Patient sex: F
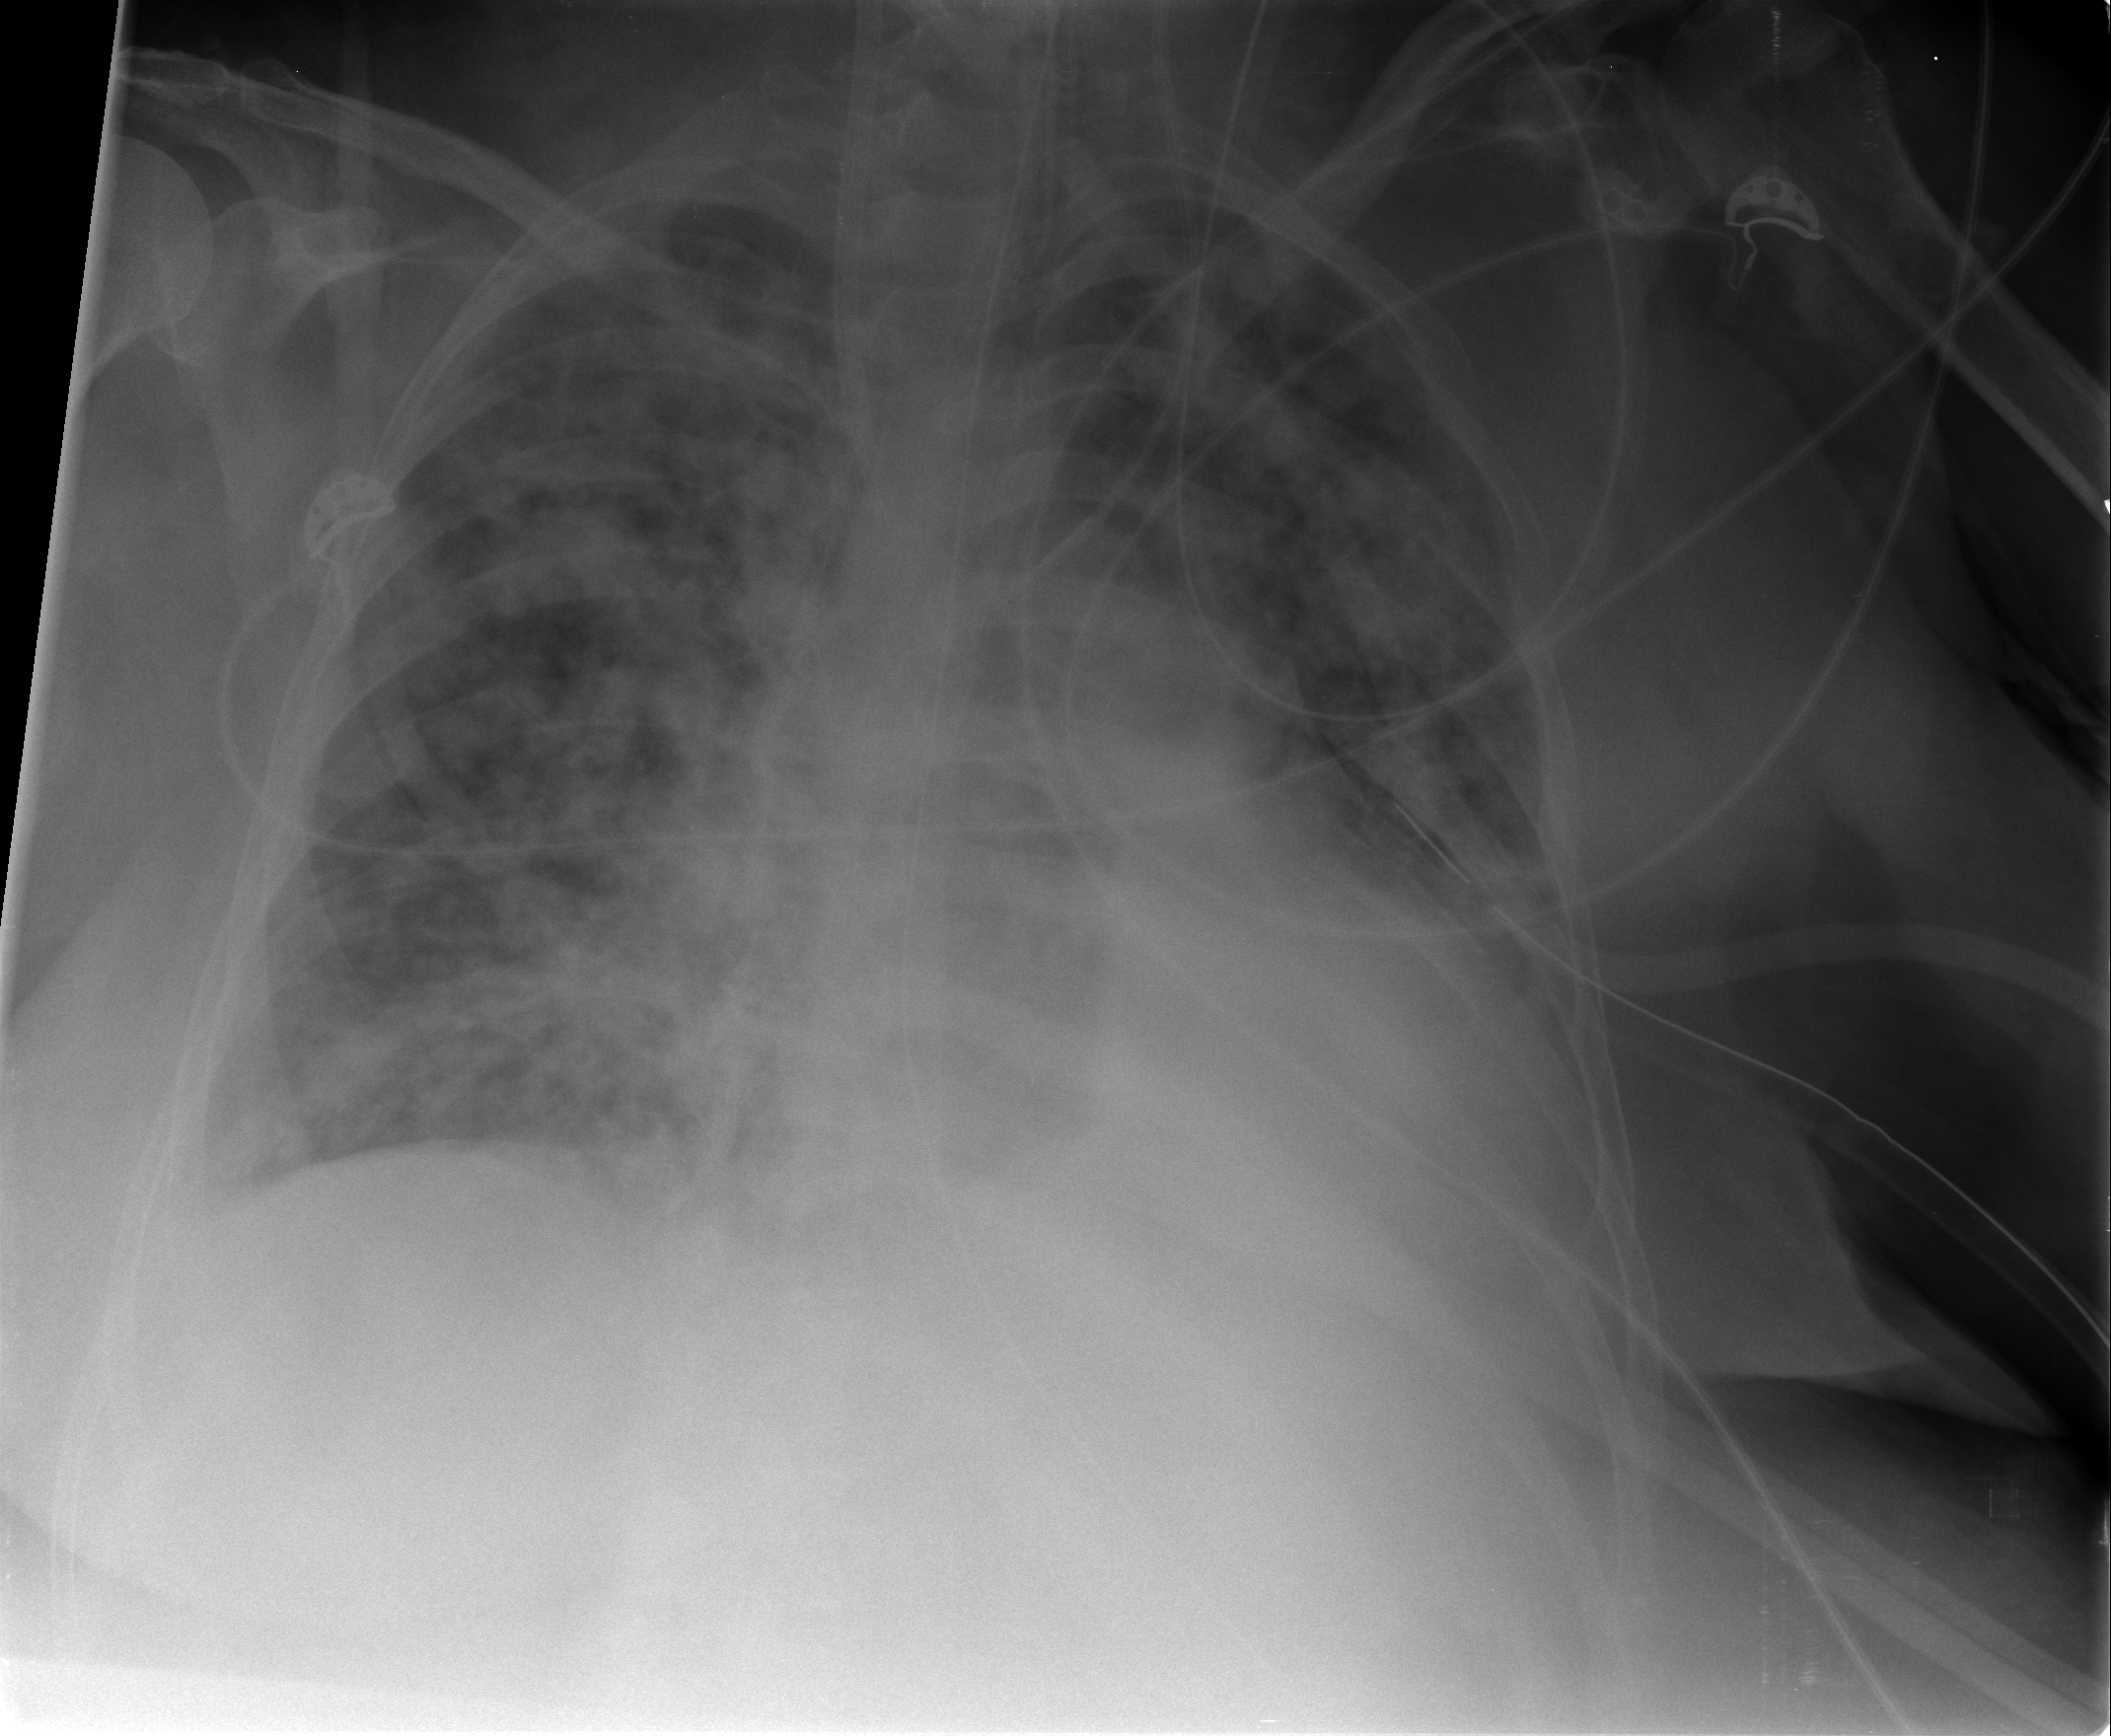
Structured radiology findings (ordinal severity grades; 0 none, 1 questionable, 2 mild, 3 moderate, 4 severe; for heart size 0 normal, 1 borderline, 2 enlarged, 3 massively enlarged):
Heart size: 2
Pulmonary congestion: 2
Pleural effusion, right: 2
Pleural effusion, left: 2
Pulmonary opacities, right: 3
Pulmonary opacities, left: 3
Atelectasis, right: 2
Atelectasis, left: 2